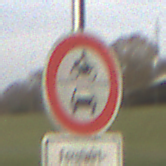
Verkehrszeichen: VerbotKraftfahrzeuge
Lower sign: BesondereFahrzeugeUndTransportgueter7
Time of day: SunriseSunset
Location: Outdoor (Suburban)
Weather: PartlyCloudy
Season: NotSpecified
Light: Natural